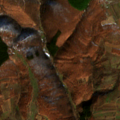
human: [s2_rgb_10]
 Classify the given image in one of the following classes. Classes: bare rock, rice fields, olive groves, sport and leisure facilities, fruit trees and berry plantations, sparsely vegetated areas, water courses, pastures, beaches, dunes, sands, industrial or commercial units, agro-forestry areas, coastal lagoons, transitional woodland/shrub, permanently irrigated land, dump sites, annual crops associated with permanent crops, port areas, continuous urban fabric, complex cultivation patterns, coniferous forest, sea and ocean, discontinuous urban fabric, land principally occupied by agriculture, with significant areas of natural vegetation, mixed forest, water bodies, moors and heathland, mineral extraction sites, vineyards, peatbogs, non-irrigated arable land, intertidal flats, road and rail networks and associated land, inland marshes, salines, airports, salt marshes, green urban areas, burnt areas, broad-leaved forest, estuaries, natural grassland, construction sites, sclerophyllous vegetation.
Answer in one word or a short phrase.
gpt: complex cultivation patterns, land principally occupied by agriculture, with significant areas of natural vegetation, broad-leaved forest, mixed forest